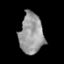
Tissue: prostate
Cell type: T cells
Senescence score: 0.8993
Nuclear area (px): 951
Mean DAPI intensity: 152.557